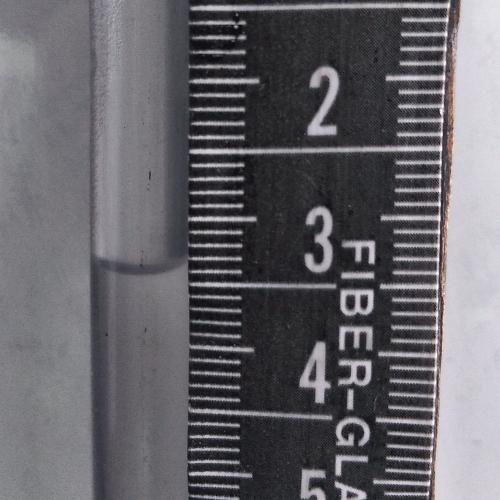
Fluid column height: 3.4 cm